Question: I'm creating Windows 8 app in which i need to list specific files in a page and then let user open that file. I'm using C# as backend.
I want to ask this (as in the image below), to my user when they try to open any app listed in my app page.
when user select specific app, then the file that is clicked should open in that app.

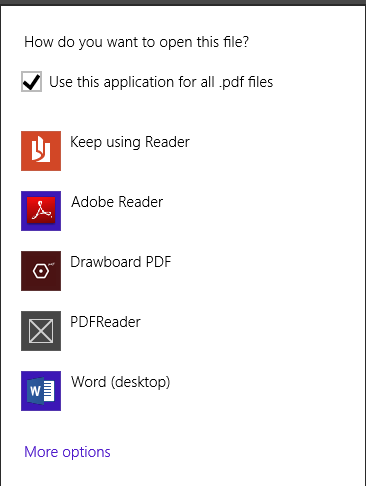
Answer: Unlike previous versions of Windows, the User is now <URL> of file associations.
To show the launch using the Window above, you can refer to the complete example of launching options <URL>.
The core of it is deciding on a 'Point' on the screen (which is 'openWithPosition' in the example below) and then calling 'LaunchUriAsync' with the options set to display the window.
'''
var options = new Windows.System.LauncherOptions();
options.DisplayApplicationPicker = true;
options.UI.InvocationPoint = openWithPosition;
options.UI.PreferredPlacement = Windows.UI.Popups.Placement.Below;
// Launch the URI.
bool success = await Windows.System.Launcher.LaunchUriAsync(uri, options);
'''
The linked example code contains a function that can compute a reasonable 'Point' given a XAML element.